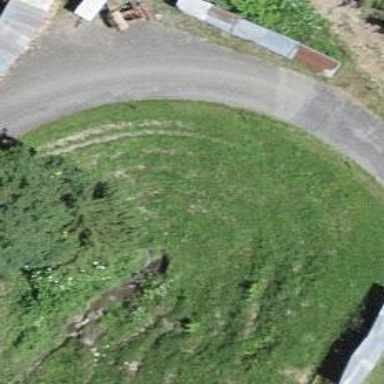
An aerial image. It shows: Culvert tunnel.